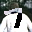
Label: 7